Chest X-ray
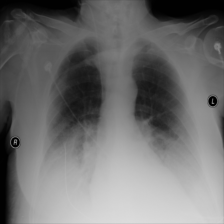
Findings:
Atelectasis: positive
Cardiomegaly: positive
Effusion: positive
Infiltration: negative
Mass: negative
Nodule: negative
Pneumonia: negative
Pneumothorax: negative
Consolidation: negative
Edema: negative
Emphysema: negative
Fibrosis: negative
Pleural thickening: negative
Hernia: negative